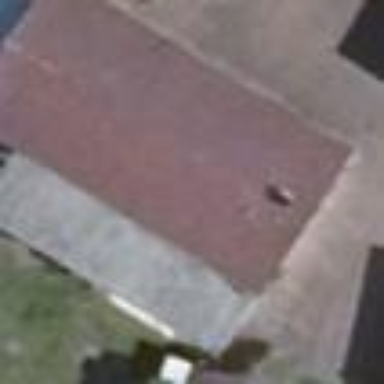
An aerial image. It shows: Flat roof building with grey roof.